Aerial crown-view tile of a tropical tree (Barro Colorado Island, Panama), acquired 20250317:
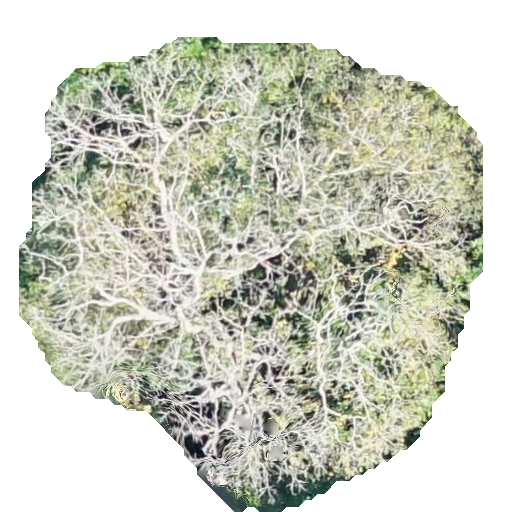
Species: Dipteryx oleifera
GBIF accepted scientific name: Dipteryx oleifera
Crown area: 246.663 m²